Current action and preconditions to check: trajectory_clear

Your task: For each precondition in the list above, predict whether it will hold at this action.

Consider the current scene as observed from the mobile robot's camera, and analyze the predicted future states of all dynamic agents (e.g., people, animals, vehicles, or any moving entities) within the NEXT SECOND.

IMPORTANT: Only answer "very likely" if you are absolutely certain—based on strong, clear evidence—that a dynamic agent will violate the precondition in the predicted future state. Do NOT answer "very likely" for unlikely, ambiguous, or low-probability risks.

Ask yourself for each precondition: Is there a high probability, with clear and convincing evidence, that the predicted future states of any dynamic agent will interfere with the predicted future state of the currently executing action within the NEXT SECOND, causing that precondition to fail?

Assess the risk level based on these predictions. Use "likely" or "very likely" if motions create a clear risk of interference.

Use "neutral" or "improbable" if agents are nearby but their predicted paths are clearly diverging or non-conflicting.

Failure Risk Categories: "very improbable", "improbable", "neutral", "likely", "very likely"

Answer Format: Output ONLY the probability_of_failure value from these categories: "very improbable", "improbable", "neutral", "likely", "very likely"

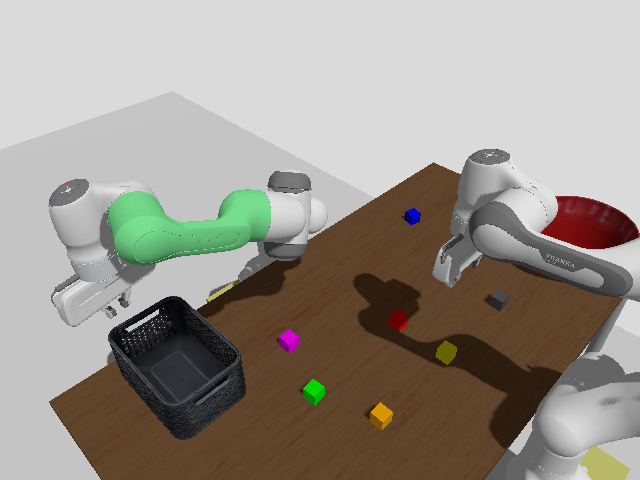

Answer: very improbable